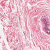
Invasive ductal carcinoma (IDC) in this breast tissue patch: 0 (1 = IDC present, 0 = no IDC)